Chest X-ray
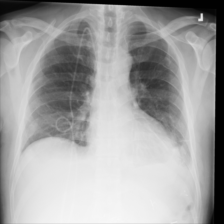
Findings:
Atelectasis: positive
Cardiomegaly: negative
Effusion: positive
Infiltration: positive
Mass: negative
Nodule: negative
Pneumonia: positive
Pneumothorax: negative
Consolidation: negative
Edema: negative
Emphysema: negative
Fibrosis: negative
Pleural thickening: negative
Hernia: negative